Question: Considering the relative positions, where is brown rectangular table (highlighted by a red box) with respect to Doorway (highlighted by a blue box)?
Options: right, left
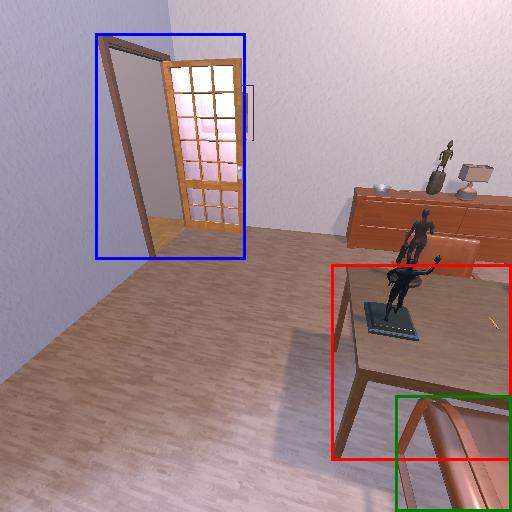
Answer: right